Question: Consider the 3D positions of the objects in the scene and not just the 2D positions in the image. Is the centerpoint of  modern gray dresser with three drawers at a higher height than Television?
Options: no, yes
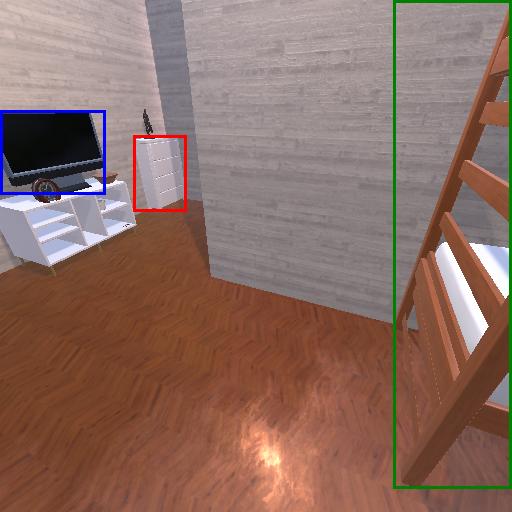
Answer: no